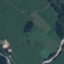
Label: Pasture